Question: When calling 'ITHit.WebDAV.Client.DocManager.EditDocument()' with ITHitWebDAVClient.js v1.6.0.1174 in IE8 'iframe', the browser shows a mixed content warning like the following:

To proceed, the user must click 'No'. How can I fix this? I am calling 'EditDocument()' from a HTTPS site (ex: 'https://testfilebrowser.com/') and the file URL provided to 'EditDocument()' is a HTTPS WebDAV URL implemented as a 'HTTPListener' (ex: 'https://webdavhttplistener.com/folder/file.xlsx'). The site URL and the WebDAV URL are on two different domains.
I have also tried implementing the WebDAV server in IIS under the same website as the caller so that they are on the same domain. That did not work either. For example: the HTTPS site caller 'https://testfilebrowser.com/' and the file URL 'https://testfilebrowser.com/DAV/folder/file.xlsx'
I am aware that the end user may choose to suppress mixed content warnings by adjusting browser security settings, but that is not the solution I'm looking for. Is there a way to ensure that the mixed content warning does not show at all when calling 'EditDocument()' from an 'iframe'?
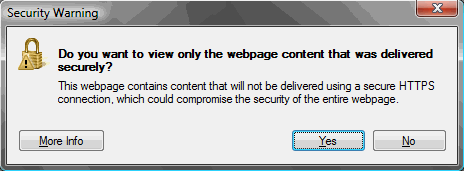
Answer: Calling 'EditDocument()' from inside an 'iframe' shows a mixed content warning in IE8. One way around this is to use an instance of 'ITHit' that is outside of the 'iframe' to call 'EditDocument()' from.
For example:
'''
<!-- include ITHitWebDAVClient.js on parent page outside of iframe -->
<script src="ITHitWebDAVClient.js"></script>
<iframe src="...">
<button onclick="editDocument();">Edit</button>
<script>
function editDocument() {
/*
* grab ITHit instance from parent when this executes inside iframe so that
* a mixed content warning is not shown in IE8 when calling EditDocument()
*/
if (window.parent !== window && typeof window.parent.ITHit !== 'undefined') {
// use parent's ITHit instance
ITHit = window.parent.ITHit;
// call EditDocument()
ITHit.WebDAV.Client.DocManager.EditDocument(path)
}
}
</script>
</iframe>
'''